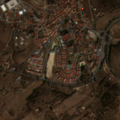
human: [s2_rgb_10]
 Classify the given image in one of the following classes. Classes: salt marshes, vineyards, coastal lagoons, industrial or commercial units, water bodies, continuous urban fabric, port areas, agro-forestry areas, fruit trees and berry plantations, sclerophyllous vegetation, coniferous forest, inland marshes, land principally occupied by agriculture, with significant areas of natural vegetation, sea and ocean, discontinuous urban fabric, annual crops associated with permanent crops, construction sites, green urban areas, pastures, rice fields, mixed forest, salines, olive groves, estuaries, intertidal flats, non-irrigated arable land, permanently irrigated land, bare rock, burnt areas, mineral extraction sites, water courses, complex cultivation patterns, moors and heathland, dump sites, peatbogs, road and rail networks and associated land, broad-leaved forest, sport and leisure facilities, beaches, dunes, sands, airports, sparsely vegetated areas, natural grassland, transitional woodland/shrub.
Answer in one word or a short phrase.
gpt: continuous urban fabric, annual crops associated with permanent crops, complex cultivation patterns, land principally occupied by agriculture, with significant areas of natural vegetation